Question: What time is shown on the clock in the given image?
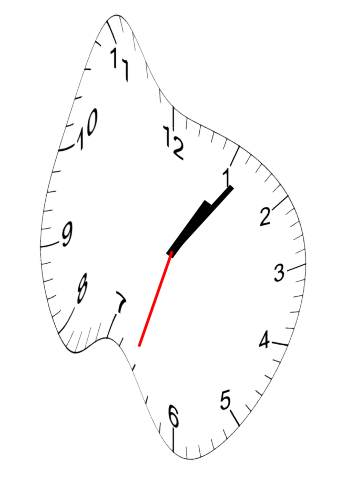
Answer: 01:06:33